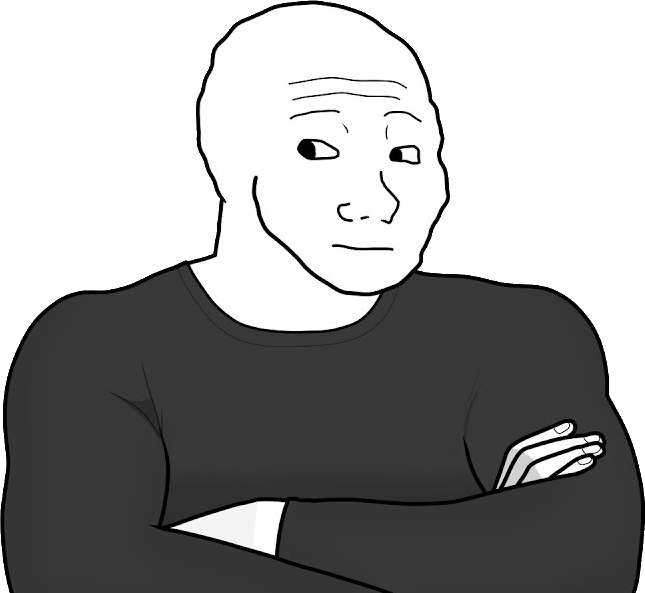
Label: 5_Stronkjak